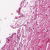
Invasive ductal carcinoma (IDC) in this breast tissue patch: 0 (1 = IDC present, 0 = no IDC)